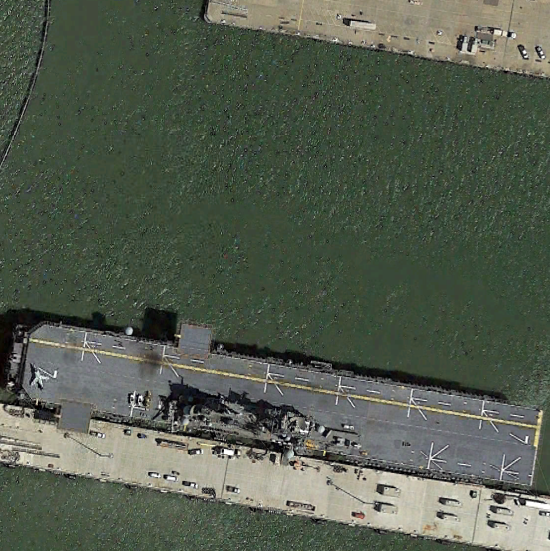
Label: assault